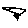
Label: flower